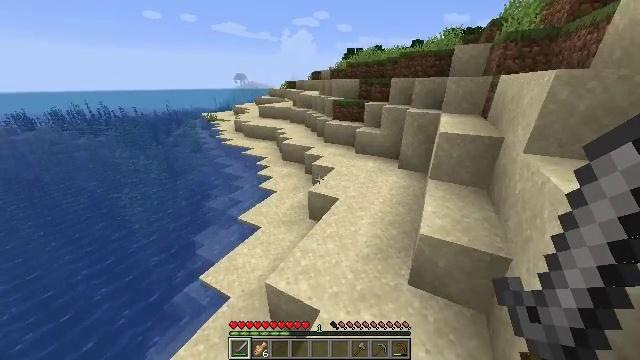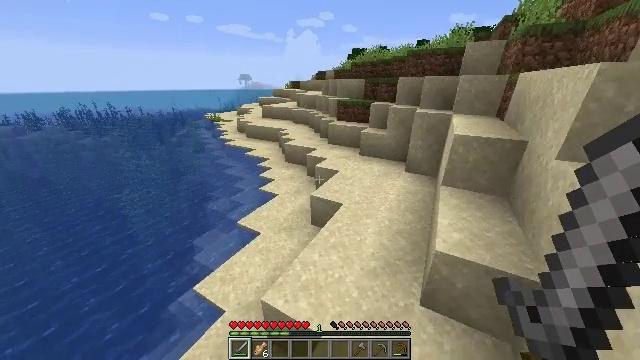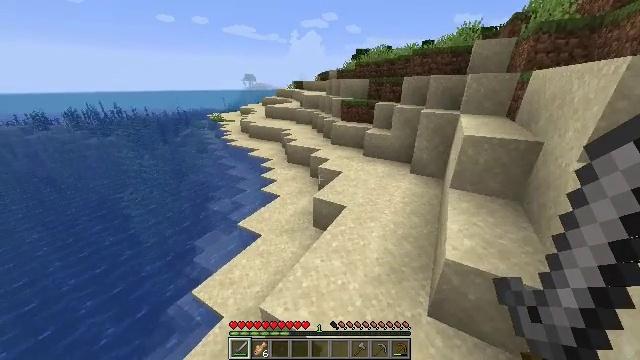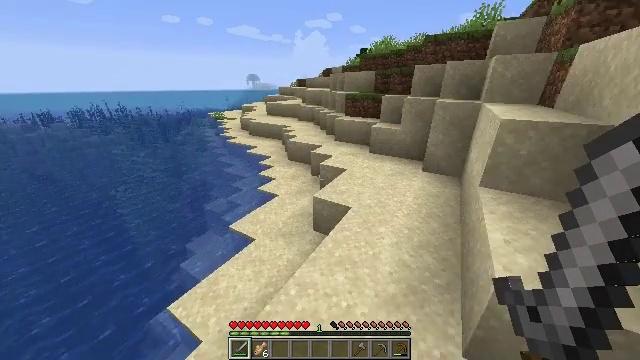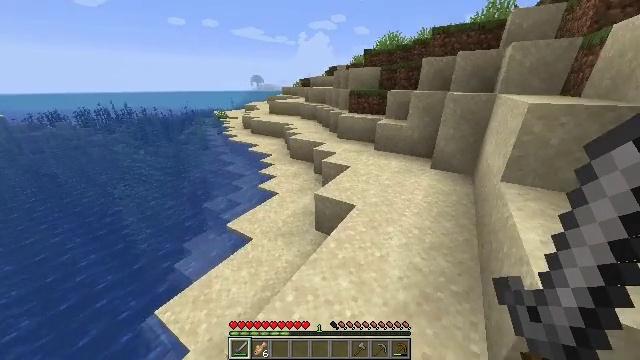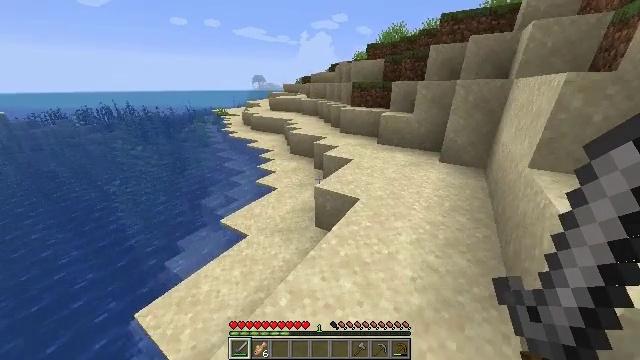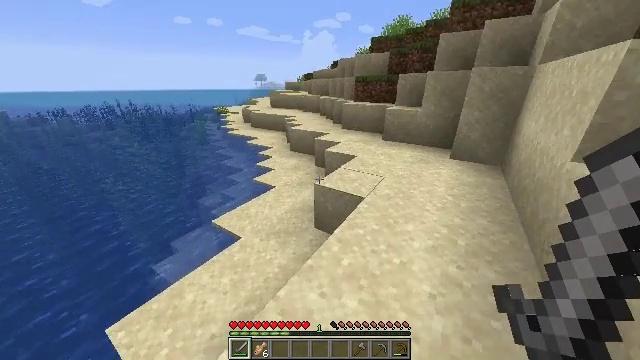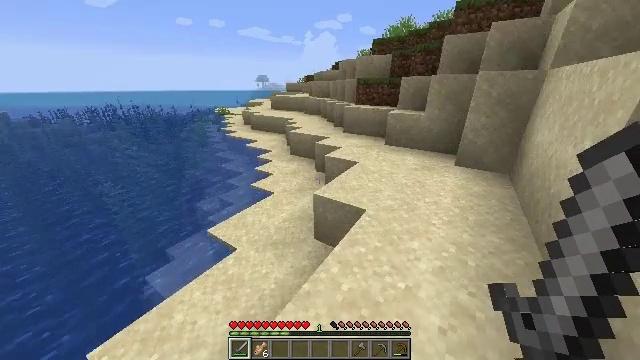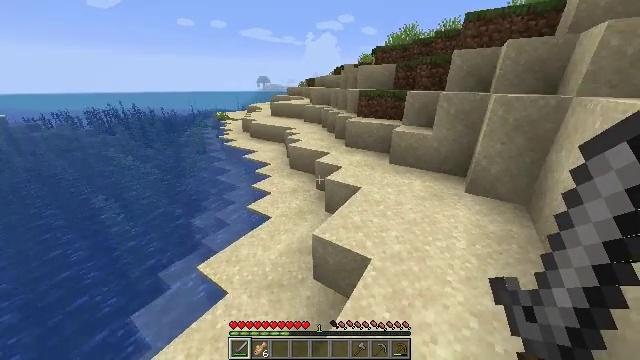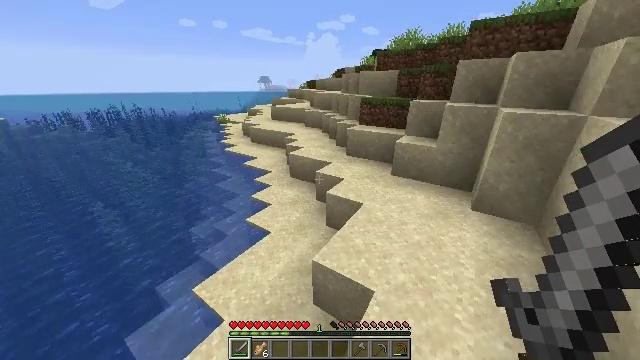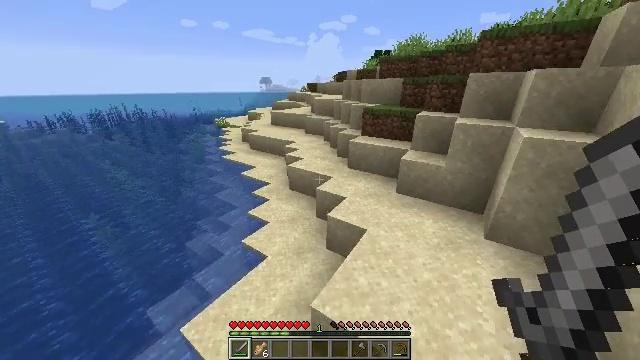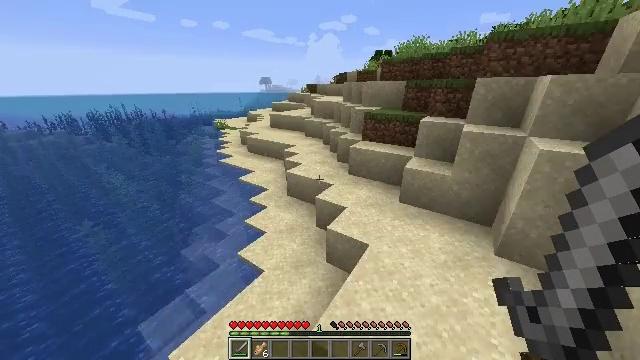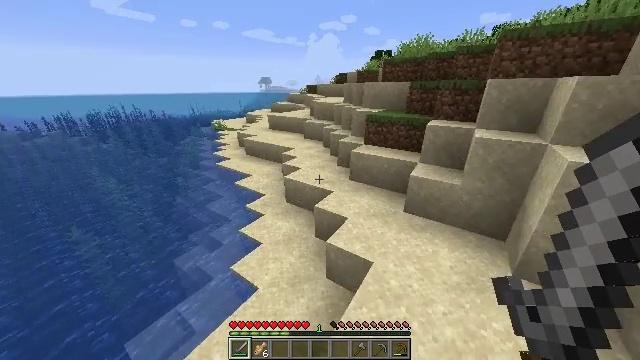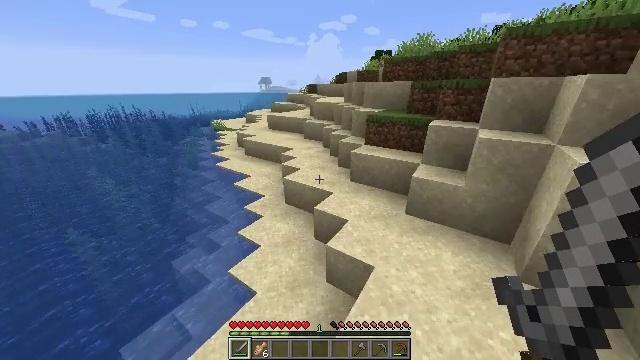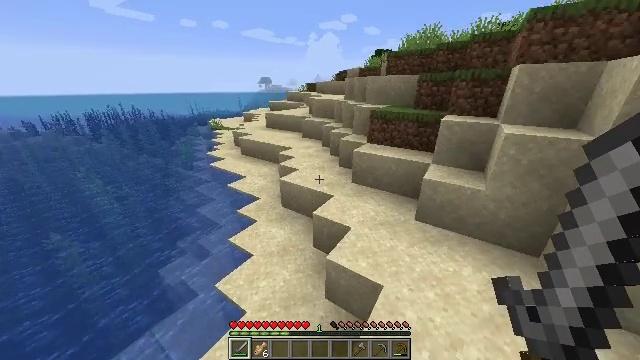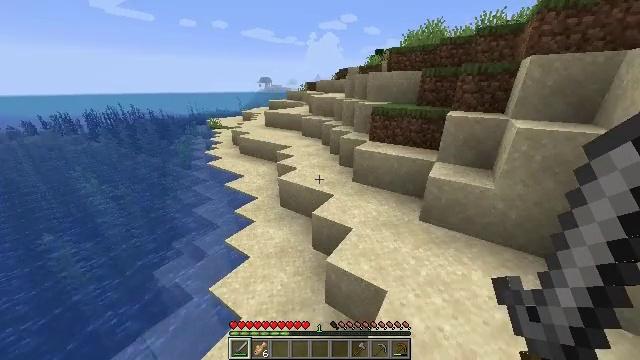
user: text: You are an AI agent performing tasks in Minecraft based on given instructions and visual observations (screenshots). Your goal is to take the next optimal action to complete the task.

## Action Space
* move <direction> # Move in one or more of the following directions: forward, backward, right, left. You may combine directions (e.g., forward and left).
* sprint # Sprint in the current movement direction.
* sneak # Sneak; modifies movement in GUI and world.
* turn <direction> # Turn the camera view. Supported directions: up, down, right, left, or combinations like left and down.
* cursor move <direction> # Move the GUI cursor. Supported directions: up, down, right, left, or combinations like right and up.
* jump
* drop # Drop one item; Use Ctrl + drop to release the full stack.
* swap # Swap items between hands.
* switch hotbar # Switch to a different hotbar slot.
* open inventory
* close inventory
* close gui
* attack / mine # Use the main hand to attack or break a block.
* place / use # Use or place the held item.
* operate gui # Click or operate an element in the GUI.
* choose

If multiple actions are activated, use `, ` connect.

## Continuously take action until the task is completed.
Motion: motion action
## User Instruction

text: Kill the cod.
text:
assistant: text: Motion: move forward, turn left, jump
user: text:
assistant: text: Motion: move forward, jump
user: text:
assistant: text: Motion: move forward, jump
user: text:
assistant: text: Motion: move forward, jump
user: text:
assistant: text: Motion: move forward, jump
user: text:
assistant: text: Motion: move forward, jump
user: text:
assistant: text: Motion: move forward, jump
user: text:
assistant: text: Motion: move forward, jump
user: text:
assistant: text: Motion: move forward, jump
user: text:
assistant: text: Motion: move forward, jump
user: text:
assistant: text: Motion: move forward, jump
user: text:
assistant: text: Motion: move forward, jump
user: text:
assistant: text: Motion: move forward, jump
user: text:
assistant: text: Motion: move forward, jump
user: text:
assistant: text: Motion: move forward, jump
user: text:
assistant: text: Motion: move forward, jump
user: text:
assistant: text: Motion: move forward, jump
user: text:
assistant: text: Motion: move forward, jump
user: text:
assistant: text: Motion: move forward, turn left, jump
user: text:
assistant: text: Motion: move forward, turn left, jump
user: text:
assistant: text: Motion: move forward, turn left, jump
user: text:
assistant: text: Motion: move forward, turn left, jump
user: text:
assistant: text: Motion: move forward, jump
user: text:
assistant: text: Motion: move forward, jump
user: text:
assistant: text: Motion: move forward, jump
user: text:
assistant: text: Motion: move forward, jump
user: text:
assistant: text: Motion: move forward, jump
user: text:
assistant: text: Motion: move forward, jump
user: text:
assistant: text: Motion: move forward, jump
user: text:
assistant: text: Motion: move forward, jump